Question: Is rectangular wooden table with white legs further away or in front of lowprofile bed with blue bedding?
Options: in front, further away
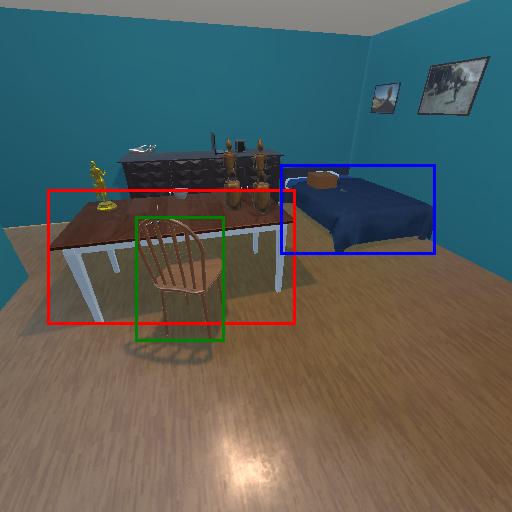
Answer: in front